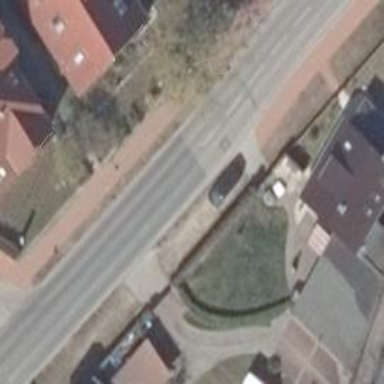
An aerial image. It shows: Secondary road with asphalt surface and lane markings.